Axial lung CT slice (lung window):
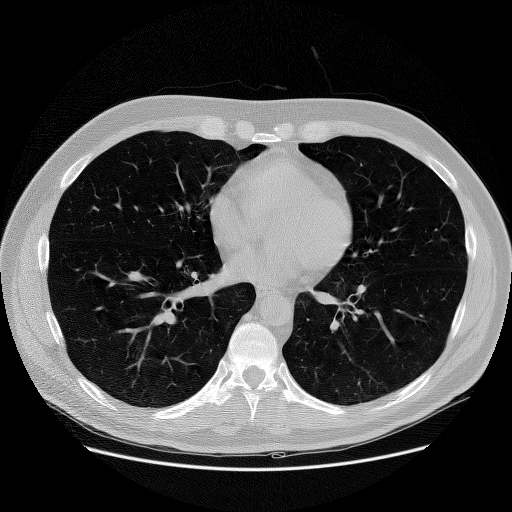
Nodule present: no